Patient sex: M
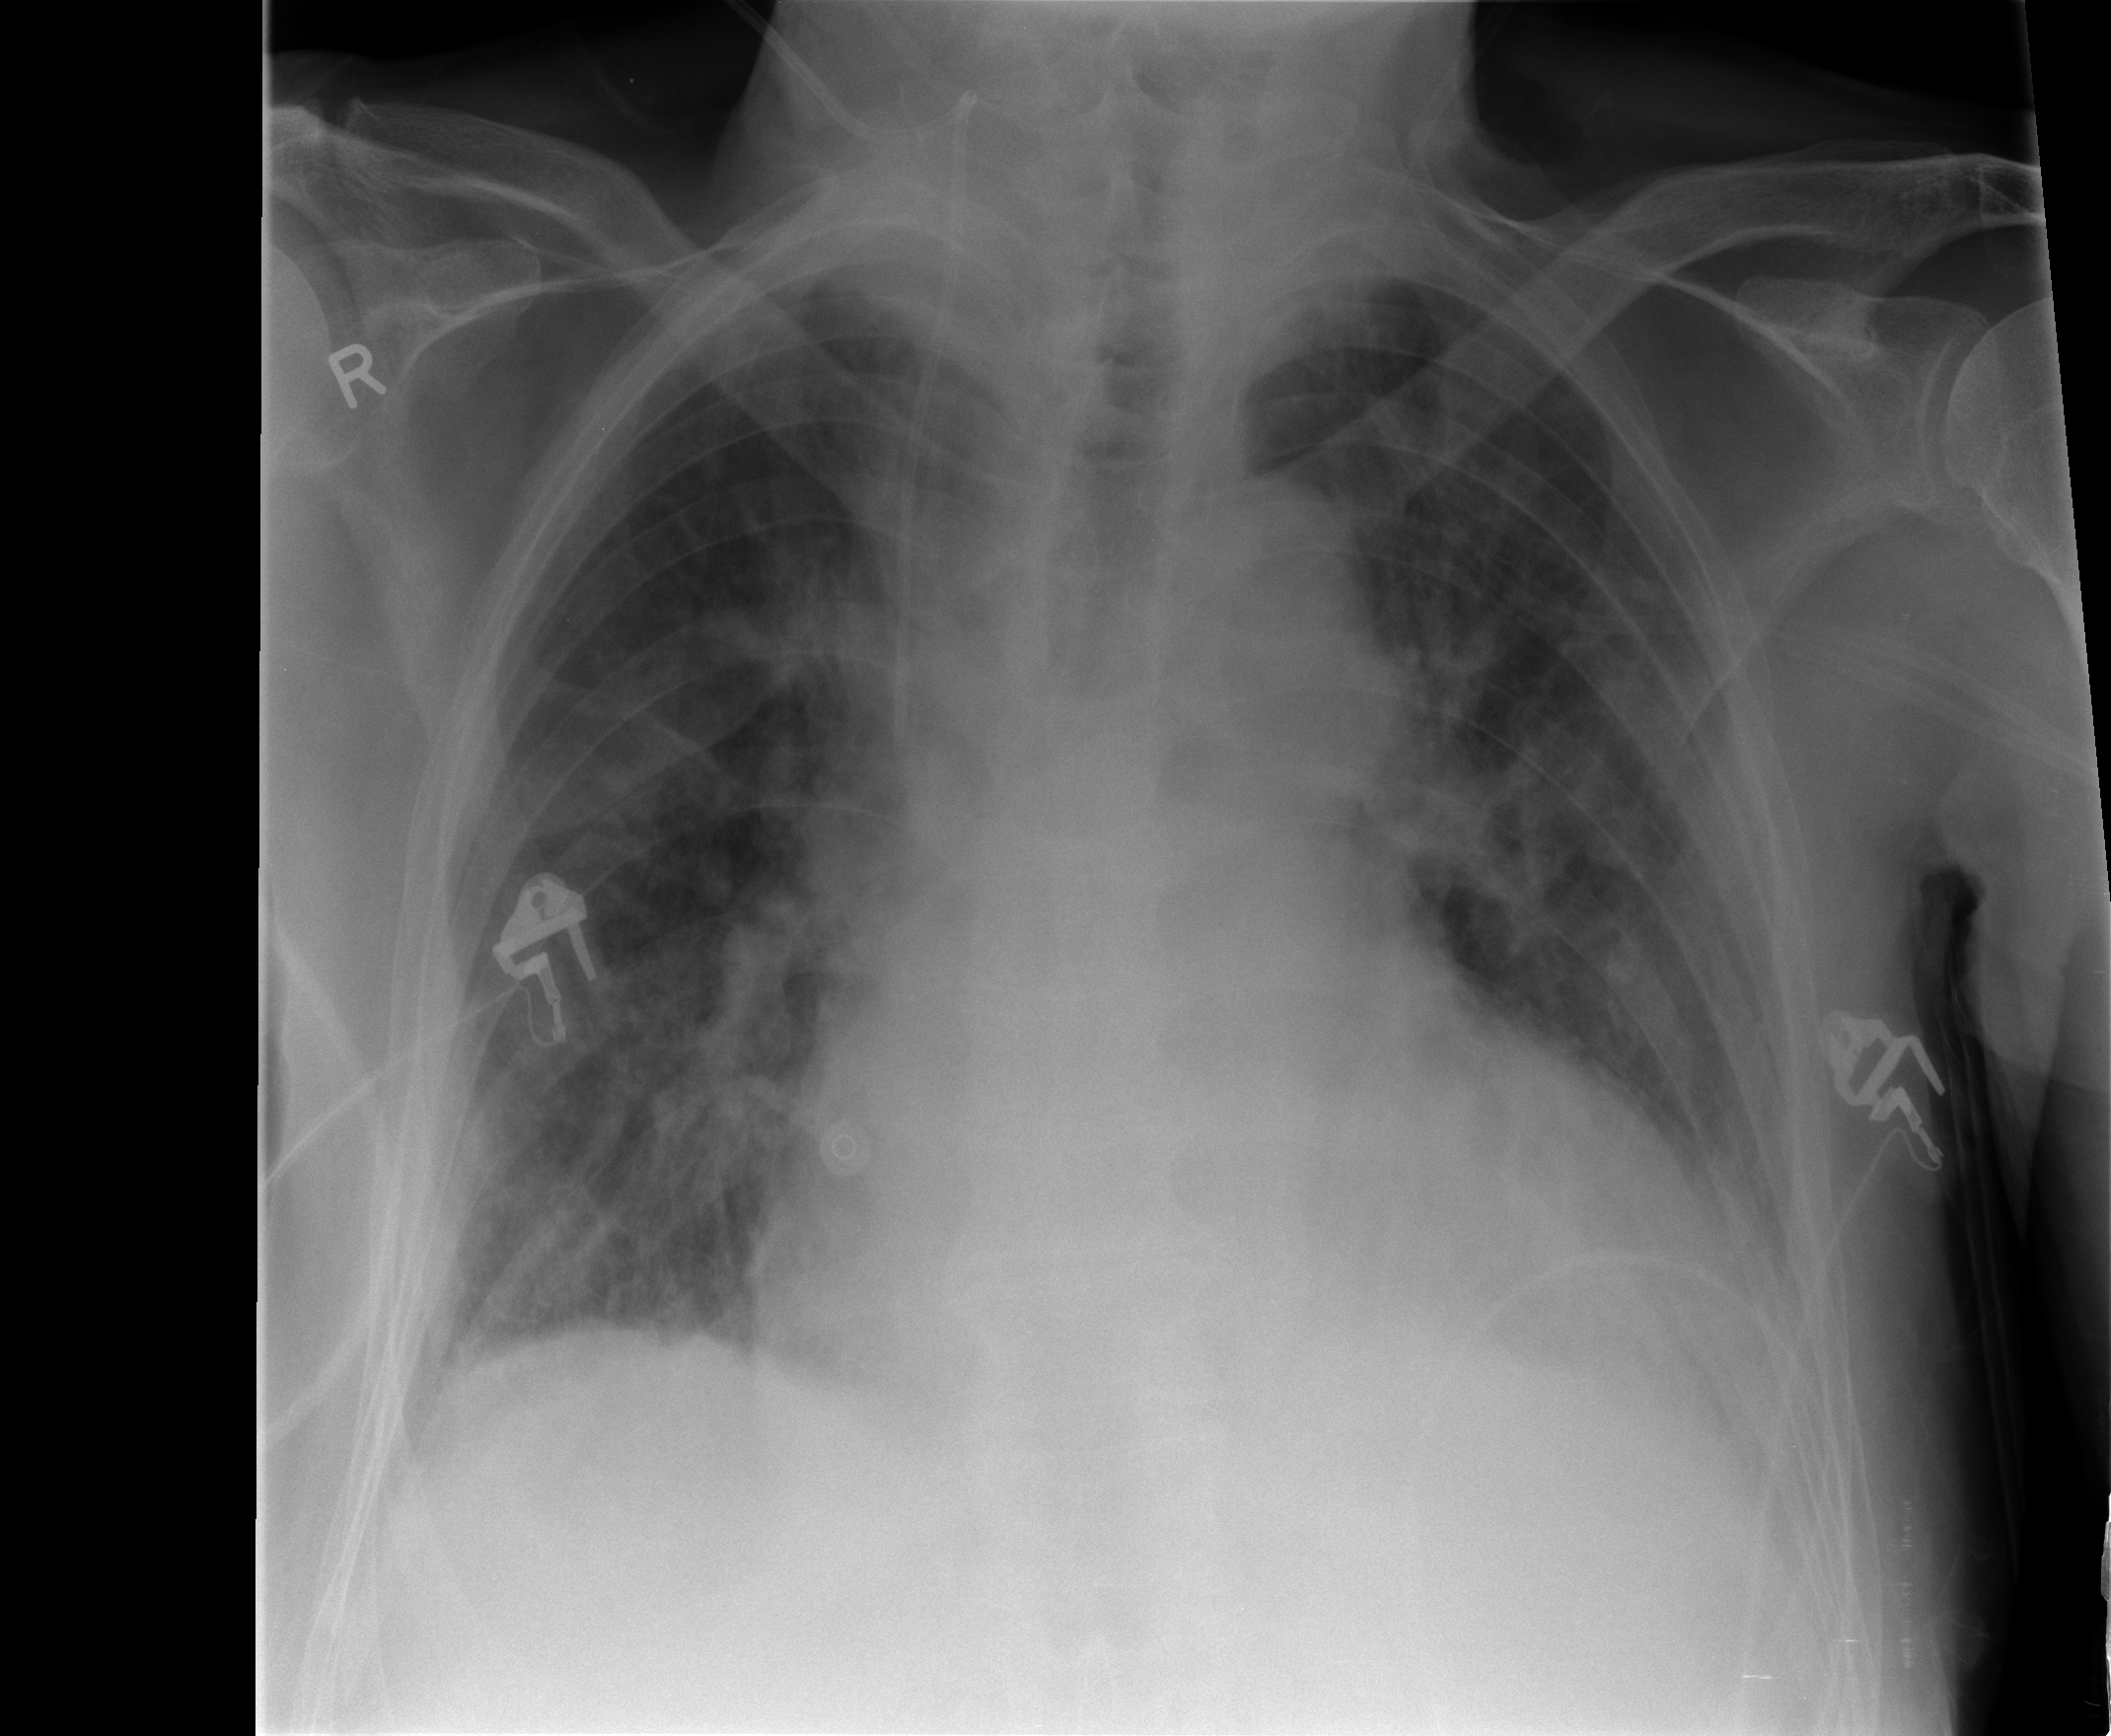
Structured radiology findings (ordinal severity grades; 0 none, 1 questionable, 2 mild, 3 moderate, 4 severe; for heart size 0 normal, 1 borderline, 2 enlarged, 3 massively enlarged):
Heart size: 2
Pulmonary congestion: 2
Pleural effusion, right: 1
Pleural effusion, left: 2
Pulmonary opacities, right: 0
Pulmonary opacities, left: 0
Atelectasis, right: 2
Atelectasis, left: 0